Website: crate-barrel
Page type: store-pickup
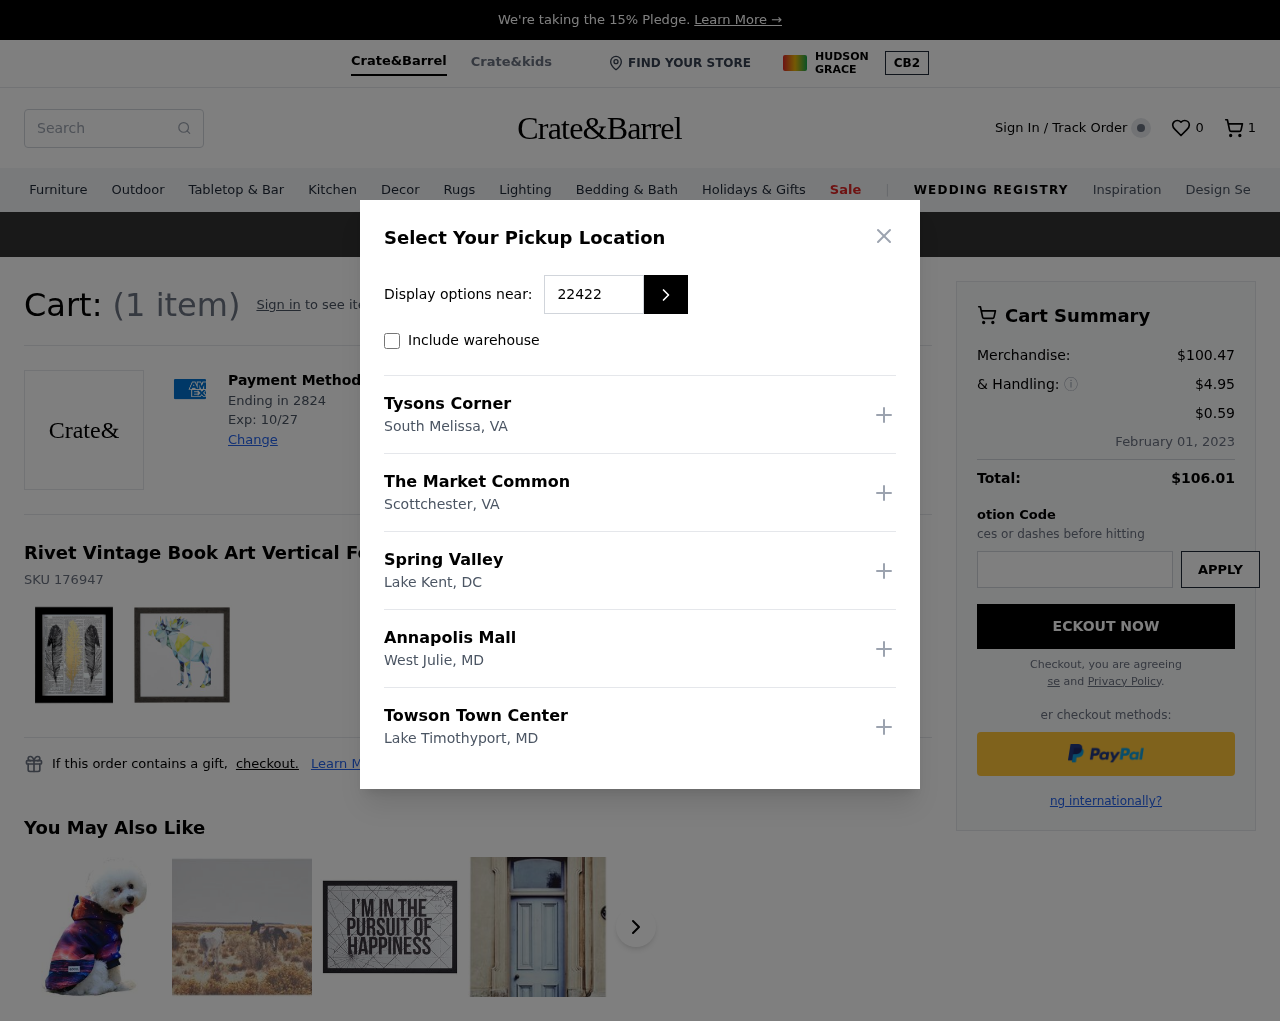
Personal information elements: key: PII_CARD_EXPIRY
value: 10/27
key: PII_CARD_LAST4
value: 2824
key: PII_LOCATION1_CITY
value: South Melissa
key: PII_LOCATION1_NAME
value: Tysons Corner
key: PII_LOCATION1_STATE
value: VA
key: PII_LOCATION2_CITY
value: Scottchester
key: PII_LOCATION2_NAME
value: The Market Common
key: PII_LOCATION2_STATE
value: VA
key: PII_LOCATION3_CITY
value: Lake Kent
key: PII_LOCATION3_NAME
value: Spring Valley
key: PII_LOCATION3_STATE
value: DC
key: PII_LOCATION4_CITY
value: West Julie
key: PII_LOCATION4_NAME
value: Annapolis Mall
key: PII_LOCATION4_STATE
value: MD
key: PII_LOCATION5_CITY
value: Lake Timothyport
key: PII_LOCATION5_NAME
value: Towson Town Center
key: PII_LOCATION5_STATE
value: MD
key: PII_POSTCODE
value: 22422
Product elements: key: PRODUCT1_NAME
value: Rivet Vintage Book Art Vertical Feathers 18 x 24, Black Frame-P
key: PRODUCT1_SKU
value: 176947
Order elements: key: ORDER_NUM_ITEMS
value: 1
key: ORDER_NUM_ITEMS
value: (1 item)
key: ORDER_SUBTOTAL
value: $100.47
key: ORDER_SHIPPING_COST
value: $4.95
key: ORDER_SURCHARGE
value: $0.59
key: ORDER_DELIVERY_DATE
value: February 01, 2023
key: ORDER_TOTAL
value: $106.01
Search elements: key: HEADER_SEARCH
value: Search
Other elements: key: WISHLIST_NUM_ITEMS
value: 0